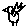
Label: bird